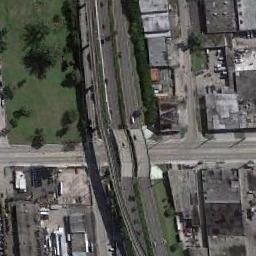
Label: overpass